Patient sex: M
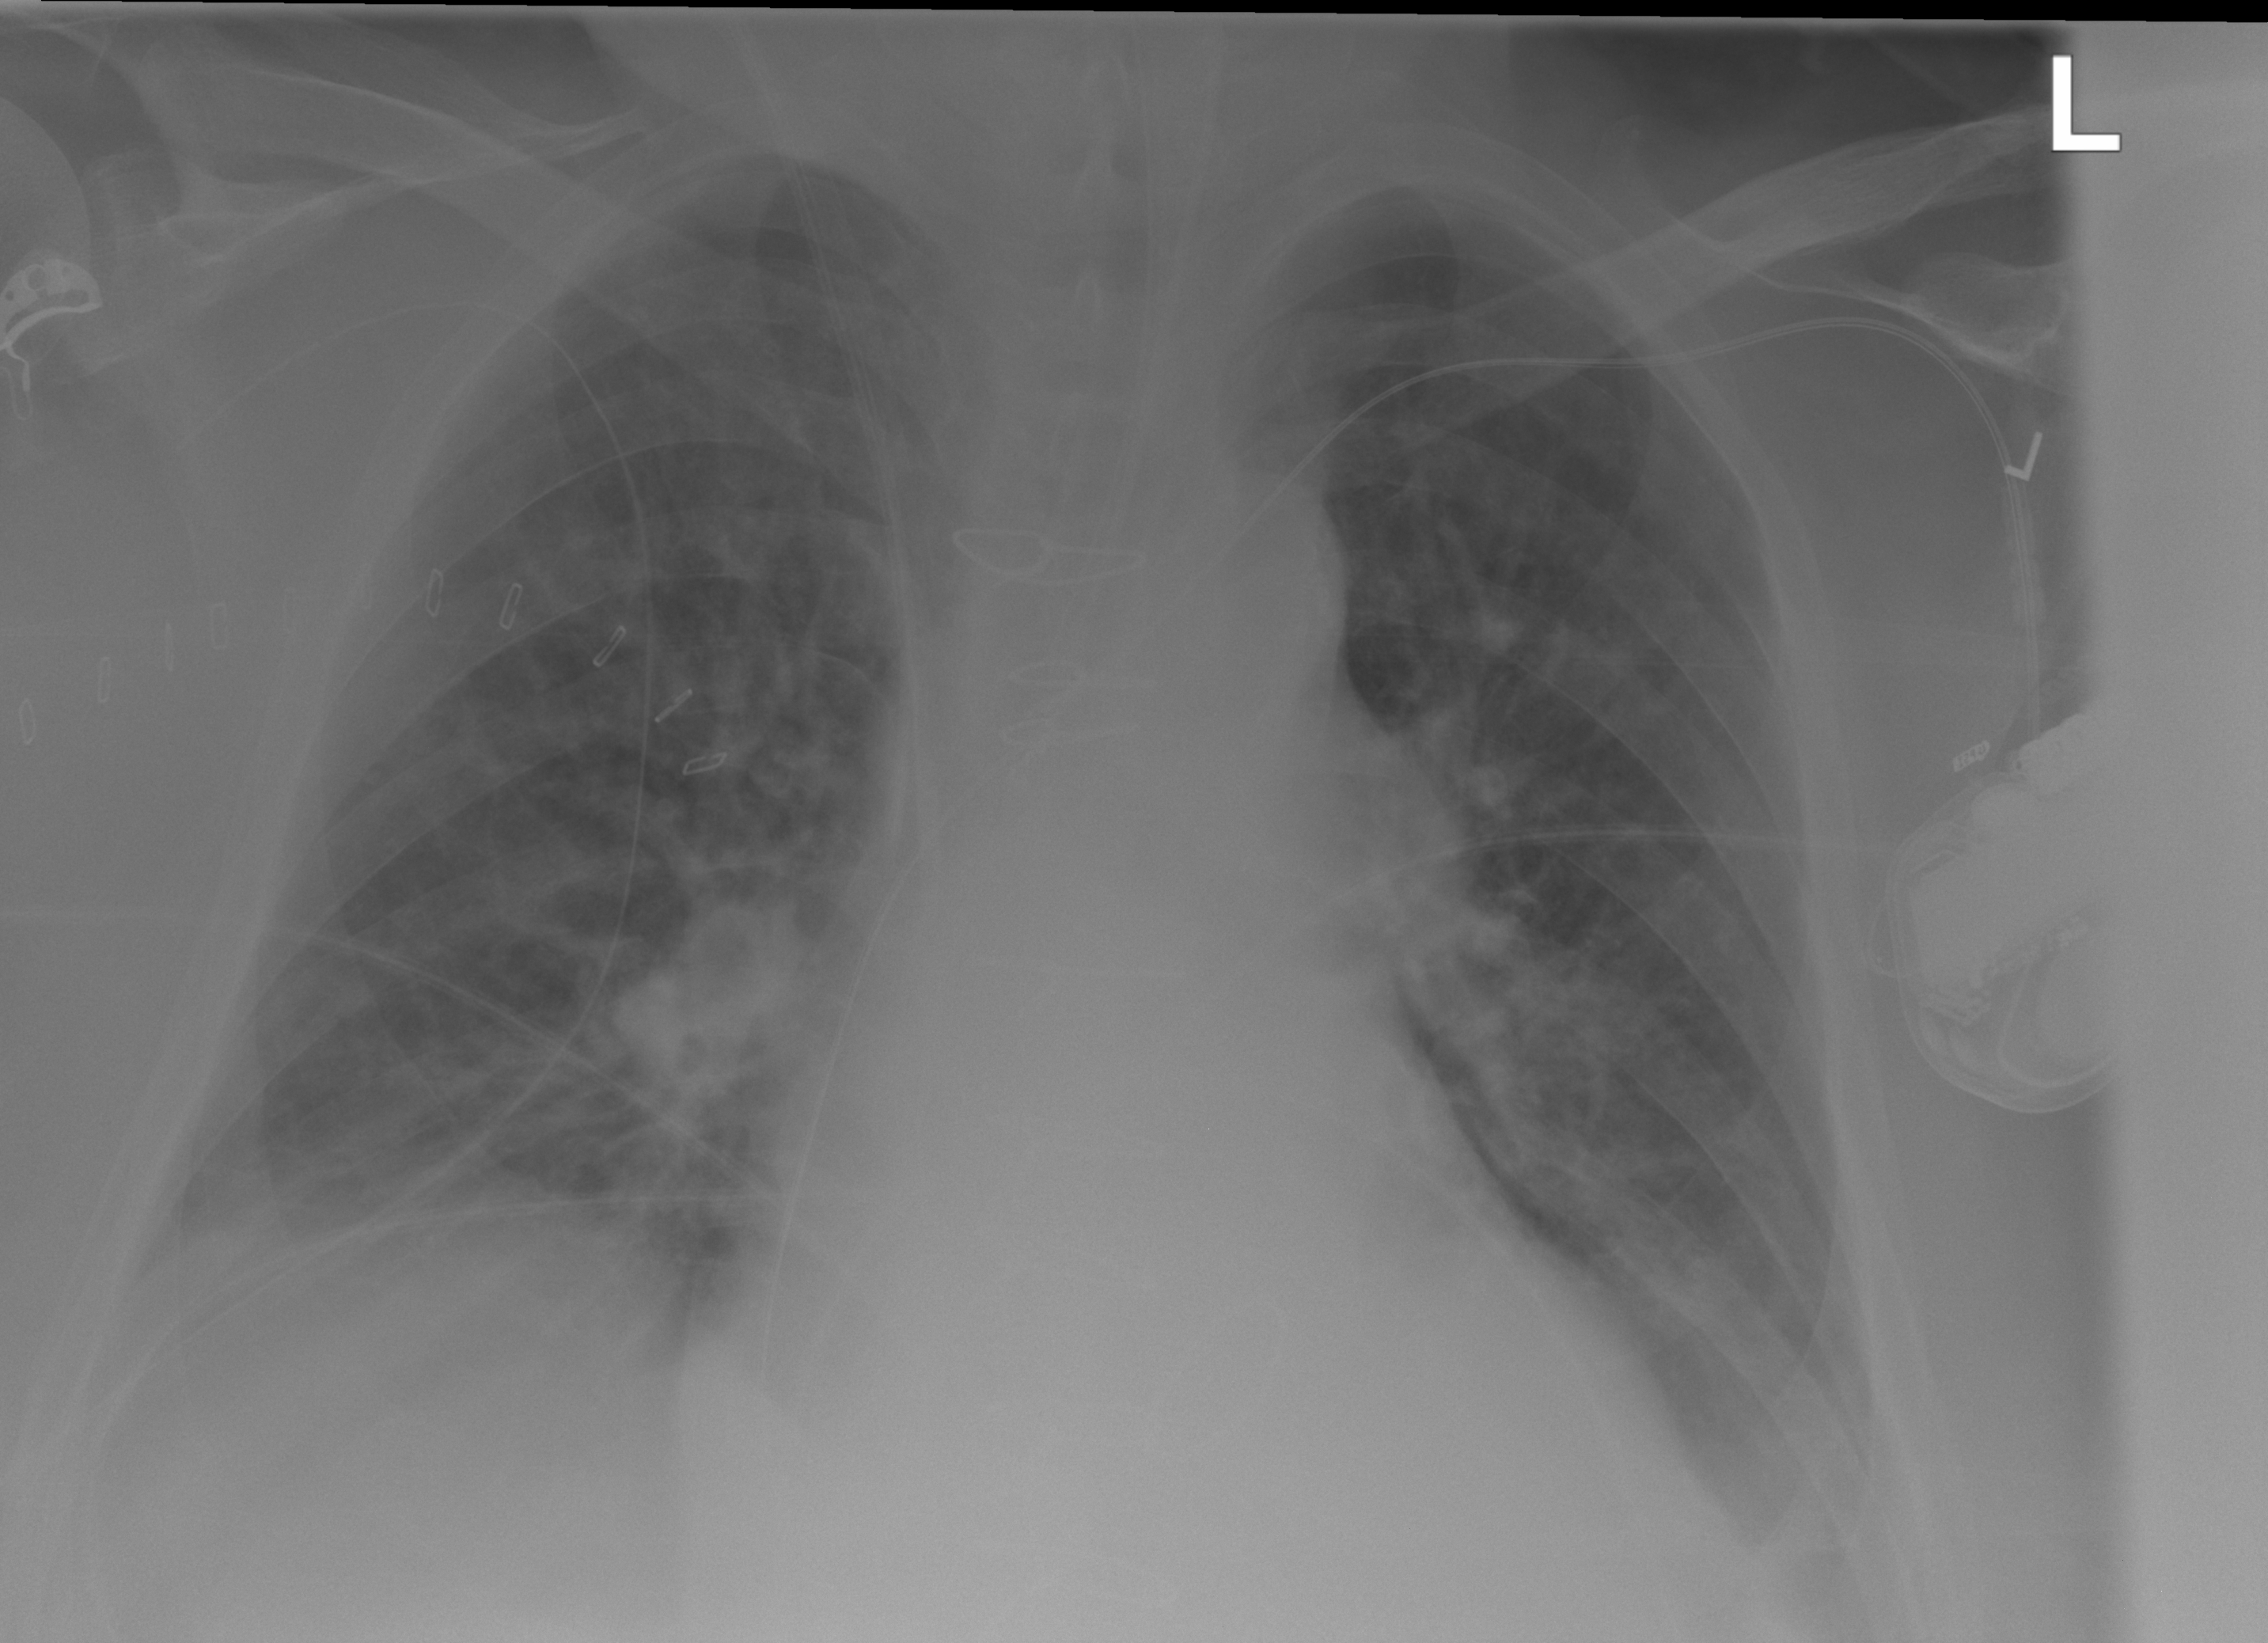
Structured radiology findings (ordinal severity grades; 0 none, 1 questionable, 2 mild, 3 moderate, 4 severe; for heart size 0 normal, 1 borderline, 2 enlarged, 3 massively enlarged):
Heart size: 2
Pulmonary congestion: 2
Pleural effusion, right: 0
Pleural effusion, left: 2
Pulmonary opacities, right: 0
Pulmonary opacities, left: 0
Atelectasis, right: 2
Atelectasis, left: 0